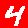
Digit: 4